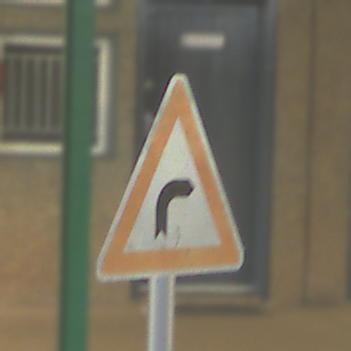
Verkehrszeichen: KurveRechts
Umgebung: Roofed, Special
Tageszeit: MorningAfternoon
Wetter: NotSpecified
Licht: Artificial
Jahreszeit: NotSpecified
Kontrast: MediumContrast